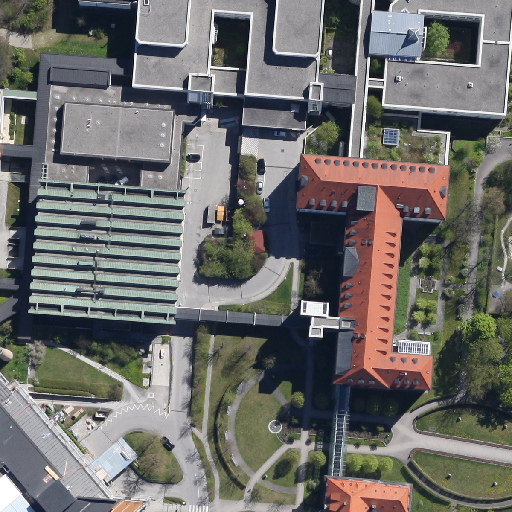
Referring expression: sidewalk along with tree